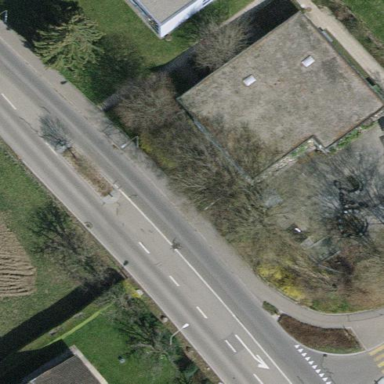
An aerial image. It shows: Kindergarten building.